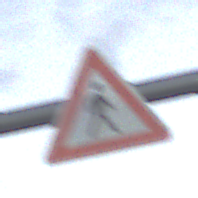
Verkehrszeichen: FussgaengerLinks
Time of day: SunriseSunset
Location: Outdoor (Nature)
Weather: PartlyCloudy
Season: NotSpecified
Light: Natural